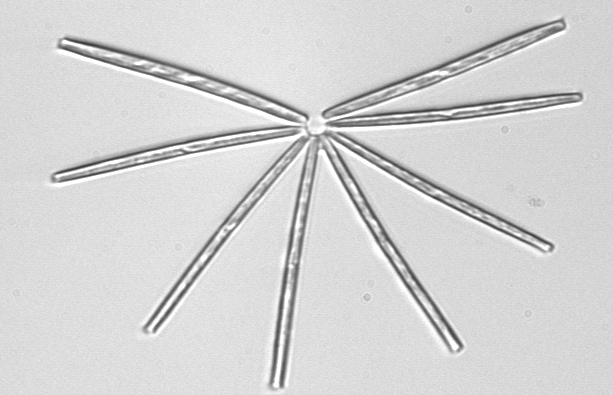
Label: Thalassionema